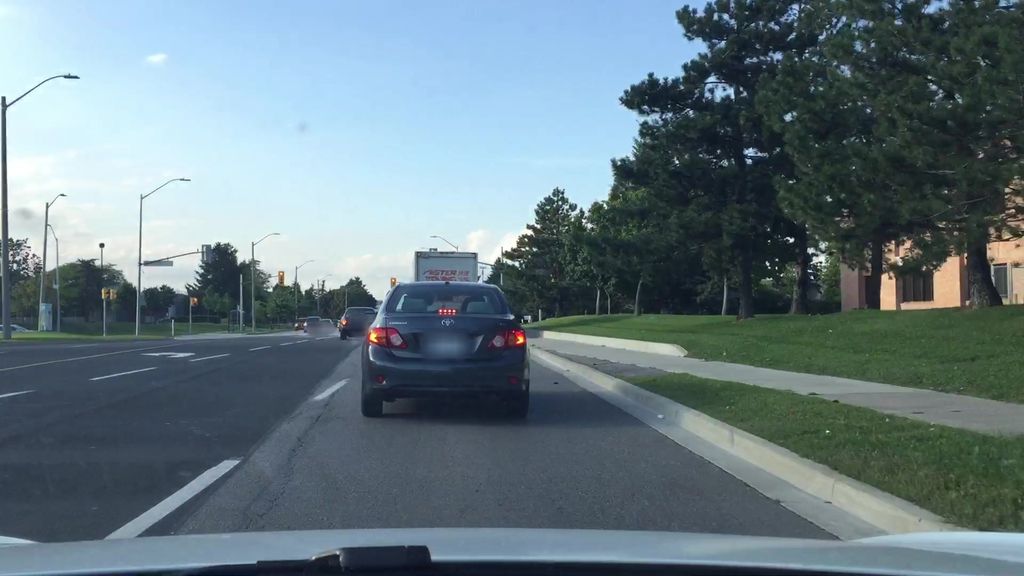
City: toronto